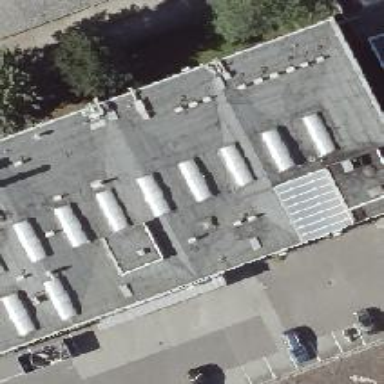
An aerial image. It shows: Commercial building.